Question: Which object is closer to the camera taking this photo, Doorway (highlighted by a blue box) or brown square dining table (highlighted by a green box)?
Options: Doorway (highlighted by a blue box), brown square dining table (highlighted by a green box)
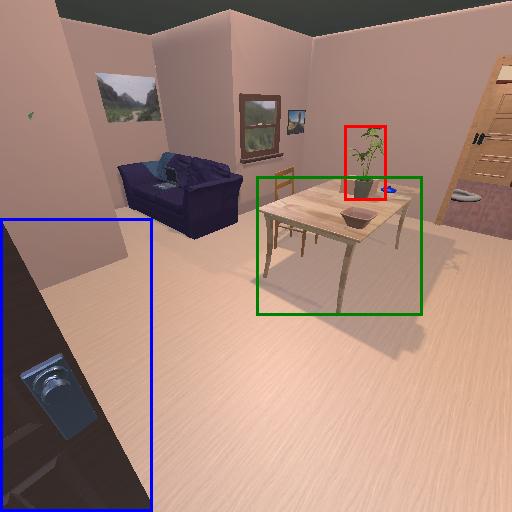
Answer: Doorway (highlighted by a blue box)